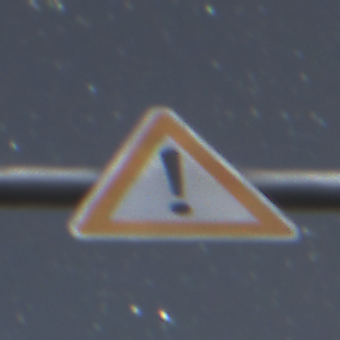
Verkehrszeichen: Gefahrenstelle
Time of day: Night
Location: Outdoor (Nature)
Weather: Clear
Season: NotSpecified
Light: Natural